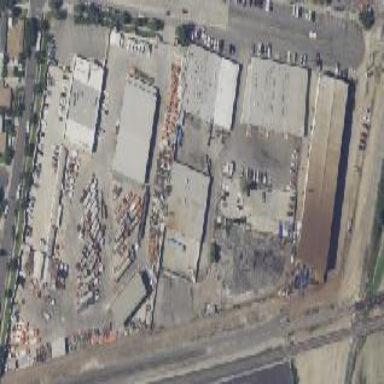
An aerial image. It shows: Industrial area.